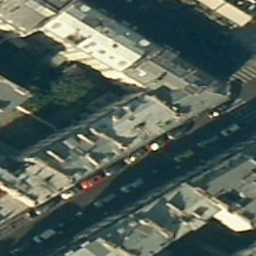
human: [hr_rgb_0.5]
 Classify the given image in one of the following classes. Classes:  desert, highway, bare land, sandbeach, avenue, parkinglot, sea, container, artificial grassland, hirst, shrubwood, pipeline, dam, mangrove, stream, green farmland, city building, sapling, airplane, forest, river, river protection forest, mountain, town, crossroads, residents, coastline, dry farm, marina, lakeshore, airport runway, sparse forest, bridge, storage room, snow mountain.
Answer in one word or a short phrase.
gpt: city building